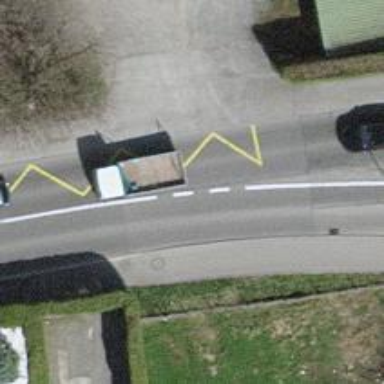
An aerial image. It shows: Bus stop with stop position for public transport.